Question: I am trying to get the value of a registry key. I have the following code:
'''
const string keyName = @"HKEY_LOCAL_MACHINE\SOFTWARE\Ansoft\HFSS4.0\Desktop";
string value = (string)Registry.GetValue(keyName, "LibraryDirectory", null);
'''
I keep getting null for value. Here is a screenshot of the registry key in regedit:

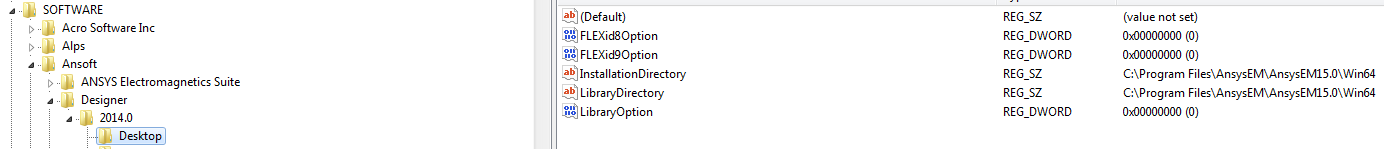
Answer: See answer here: <URL>